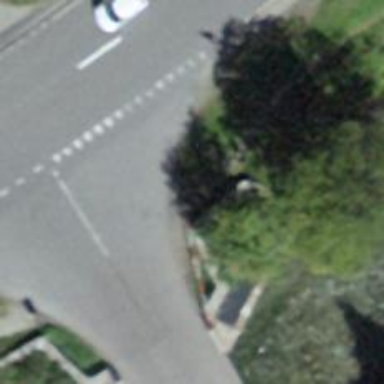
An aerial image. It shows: Guidepost providing information.